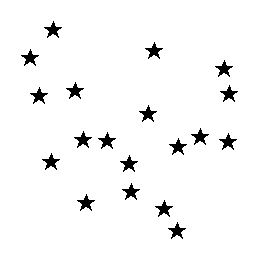
Squares: 0
Triangles: 0
Stars: 19
Total shapes: 19